Question:
Having a MethodDeclarationSyntax Node, I'm trying to access its DocumentationCommentSyntax Node.
I can obtain the DocumentationComment trivia by doing this:
'''
var firstToken = member.GetFirstToken();
var documentationTrivias = firstToken.LeadingTrivia.Where(t => t.Kind == SyntaxKind.DocumentationComment);
if(documentationTrivias.Count() != 1)
return null;
var documentationTrivia = documentationTrivias.Single();
'''
Now, I would simply need to access the Node that is right under it in the tree. I am convinced it is simple to do, but I can't find a way.
Any help would be very appreciated, thanks!
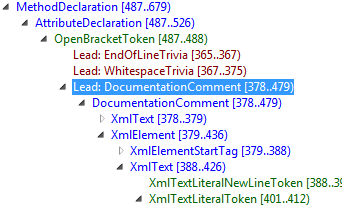
Answer: To access that node, you need to call 'GetStructure()' on the 'SyntaxTrivia'. That will return 'StructuredTriviaSyntax', but since you know you have 'DocumentationComment', it will actually be 'DocumentationCommentSyntax', so you can cast it to that.
Also, you don't need to deal with the 'FirstToken', you can use 'GetLeadingTrivia()' instead.
'''
var documentationCommentTrivia =
method.GetLeadingTrivia()
.SingleOrDefault(t => t.Kind == SyntaxKind.DocumentationComment);
if (documentationCommentTrivia.Kind == SyntaxKind.None)
return null;
var documentationCommentSyntax =
(DocumentationCommentSyntax)documentationCommentTrivia.GetStructure();
'''